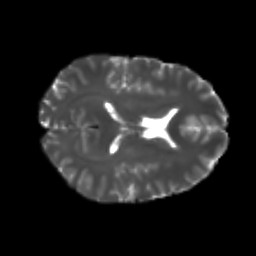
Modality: T2w
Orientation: axial
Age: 23
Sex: male
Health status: healthy
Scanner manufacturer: philips
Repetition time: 7.386 s
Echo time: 0.08599 s